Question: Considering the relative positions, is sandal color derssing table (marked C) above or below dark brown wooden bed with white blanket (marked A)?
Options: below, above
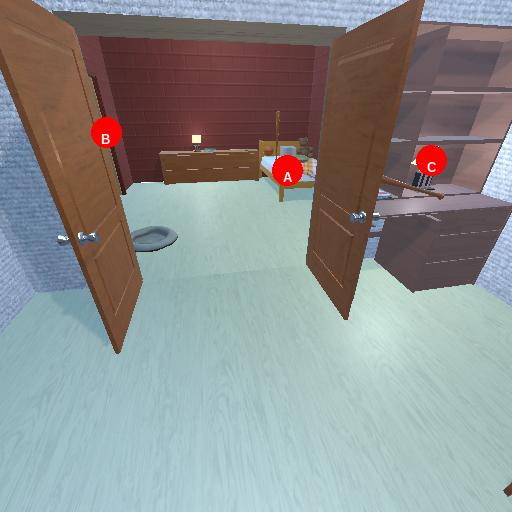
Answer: below